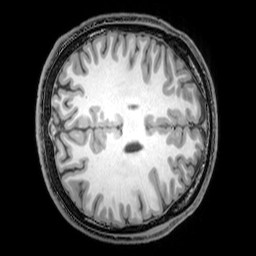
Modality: T1w
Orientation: axial
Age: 22
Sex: male
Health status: healthy
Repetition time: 0.081 s
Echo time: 0.037 s